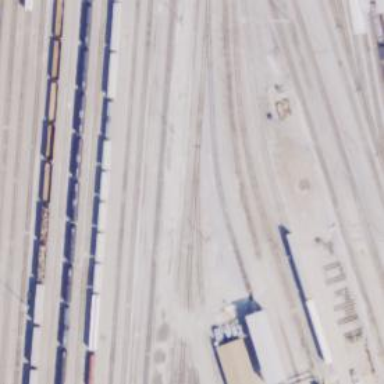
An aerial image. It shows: Railway spur service.